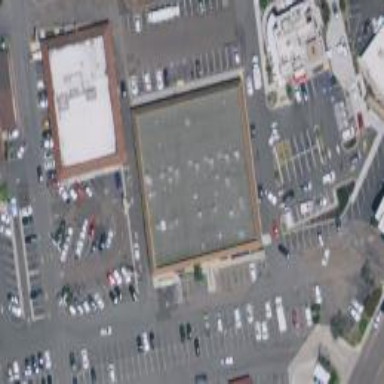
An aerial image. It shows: Commercial building.